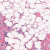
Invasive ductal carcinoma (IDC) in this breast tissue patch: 1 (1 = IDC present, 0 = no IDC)